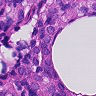
Metastatic tissue present: yes